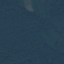
Land use / land cover: Forest